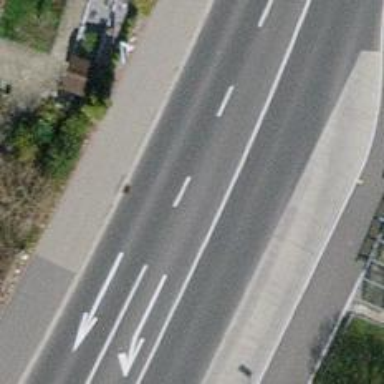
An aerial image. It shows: Bus stop with stop position for public transport.